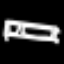
Label: bed